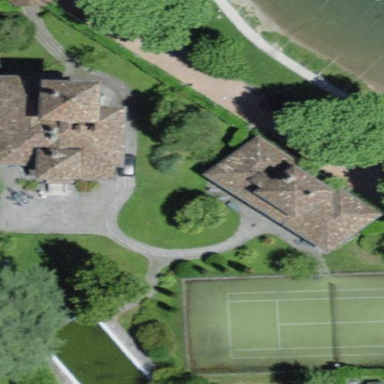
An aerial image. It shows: Detached residential building.